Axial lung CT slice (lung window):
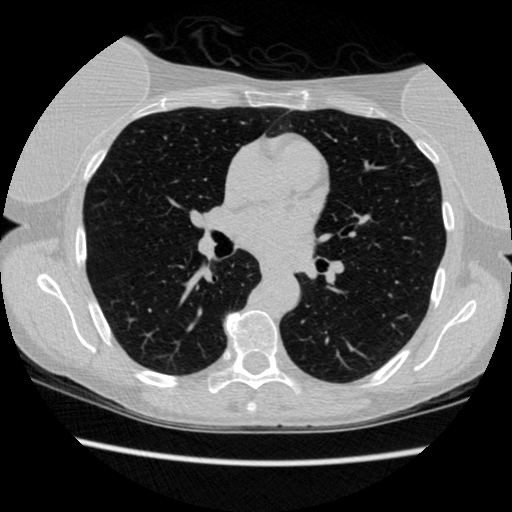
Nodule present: no